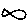
Label: fish